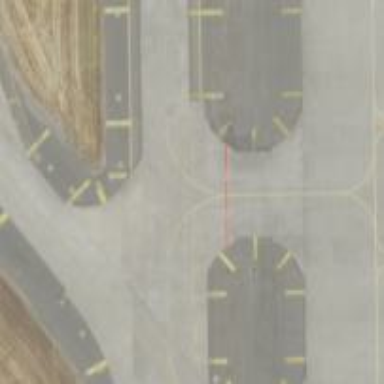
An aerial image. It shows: Image of taxiway at airport.